Aerial crown-view tile of a tropical tree (Barro Colorado Island, Panama), acquired 20250512:
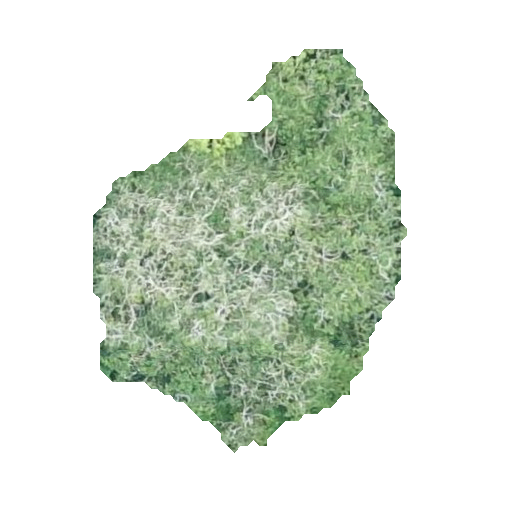
Species: Guapira myrtiflora
GBIF accepted scientific name: Guapira myrtiflora
Crown area: 122.033 m²